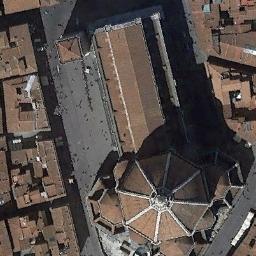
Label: church